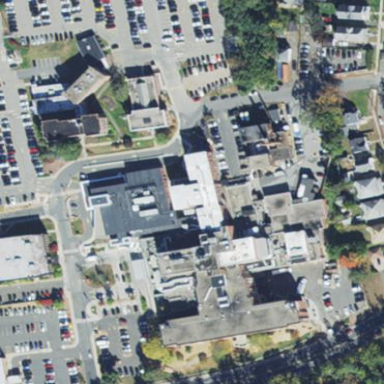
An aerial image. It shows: Hospital providing healthcare services.